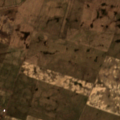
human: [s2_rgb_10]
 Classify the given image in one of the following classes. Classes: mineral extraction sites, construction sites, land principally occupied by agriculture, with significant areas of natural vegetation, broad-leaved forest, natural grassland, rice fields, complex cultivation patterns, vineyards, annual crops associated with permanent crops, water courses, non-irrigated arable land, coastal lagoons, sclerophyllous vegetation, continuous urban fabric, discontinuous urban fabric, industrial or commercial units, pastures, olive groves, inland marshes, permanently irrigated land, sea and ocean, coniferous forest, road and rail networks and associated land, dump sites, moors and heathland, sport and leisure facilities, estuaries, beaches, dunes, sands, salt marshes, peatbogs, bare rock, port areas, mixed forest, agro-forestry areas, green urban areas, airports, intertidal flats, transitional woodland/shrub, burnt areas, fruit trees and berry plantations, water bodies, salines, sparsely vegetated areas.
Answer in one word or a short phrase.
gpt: non-irrigated arable land, pastures